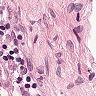
Metastatic tissue present: no